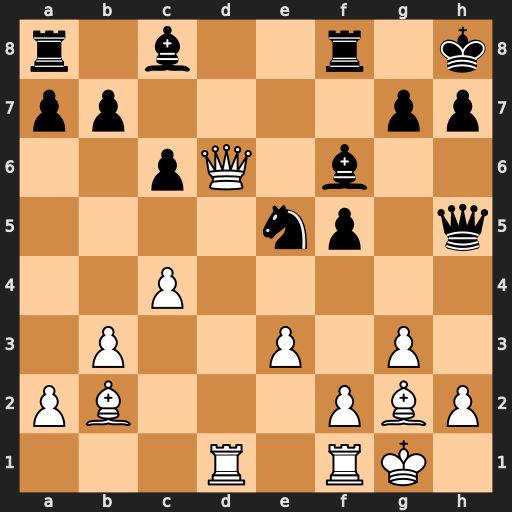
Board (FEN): r1b2r1k/pp4pp/2pQ1b2/4np1q/2P5/1P2P1P1/PB3PBP/3R1RK1
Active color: w
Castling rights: -
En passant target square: -
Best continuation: Qxf8#